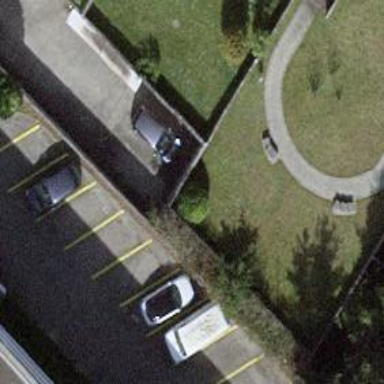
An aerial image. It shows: Driveway tunnel.